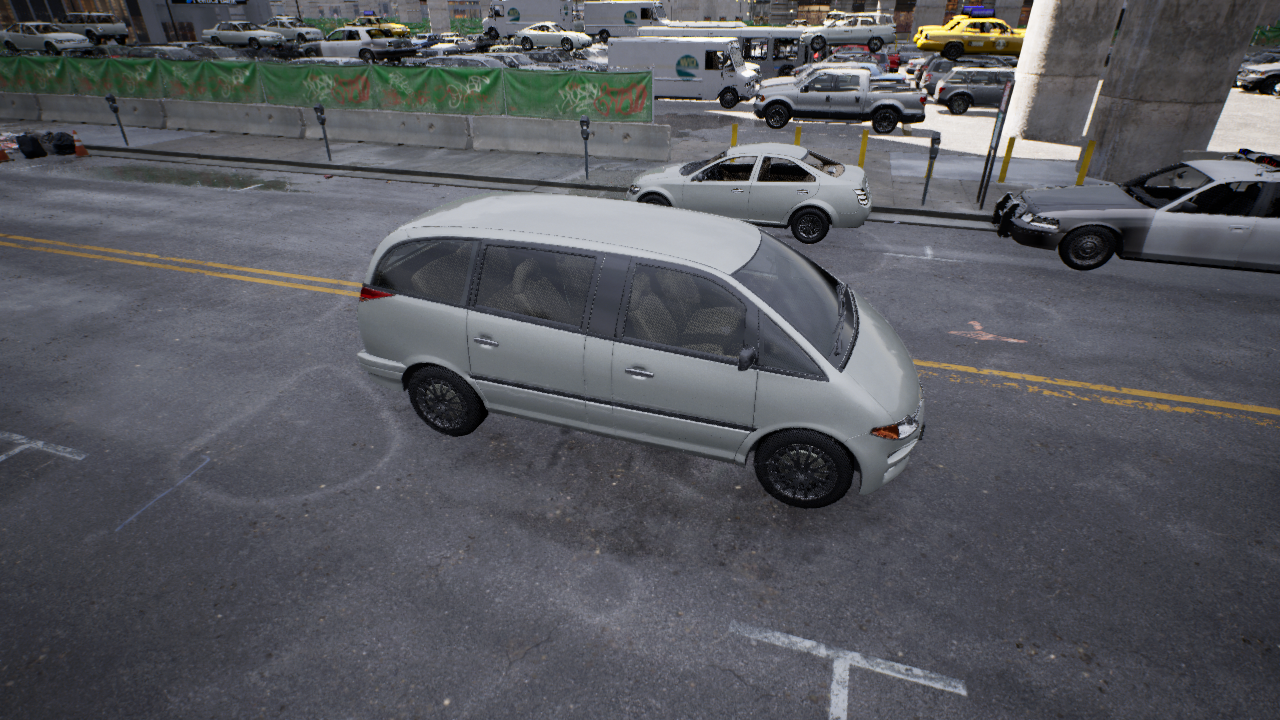
Venue: downtown
Lighting: clear day
Vehicle rig: minivan